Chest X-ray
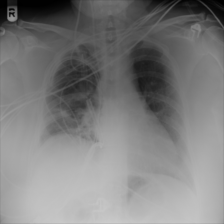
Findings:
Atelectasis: negative
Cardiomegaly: negative
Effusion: negative
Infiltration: positive
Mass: negative
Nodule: negative
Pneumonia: negative
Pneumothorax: negative
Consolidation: negative
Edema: negative
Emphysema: negative
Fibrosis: negative
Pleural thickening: negative
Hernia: negative